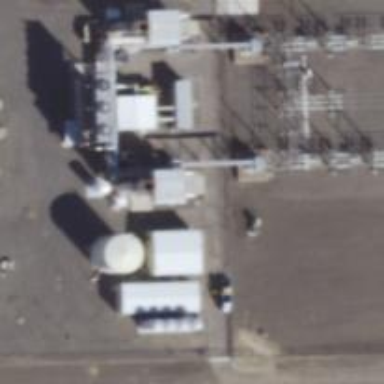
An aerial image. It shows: Gas turbine generator powered by gas.